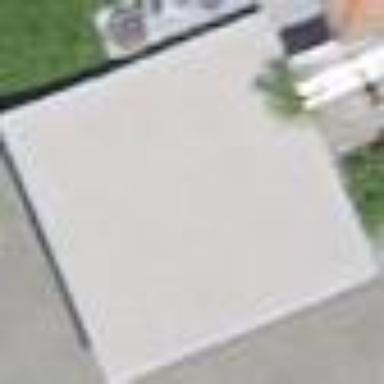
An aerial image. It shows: Garage.